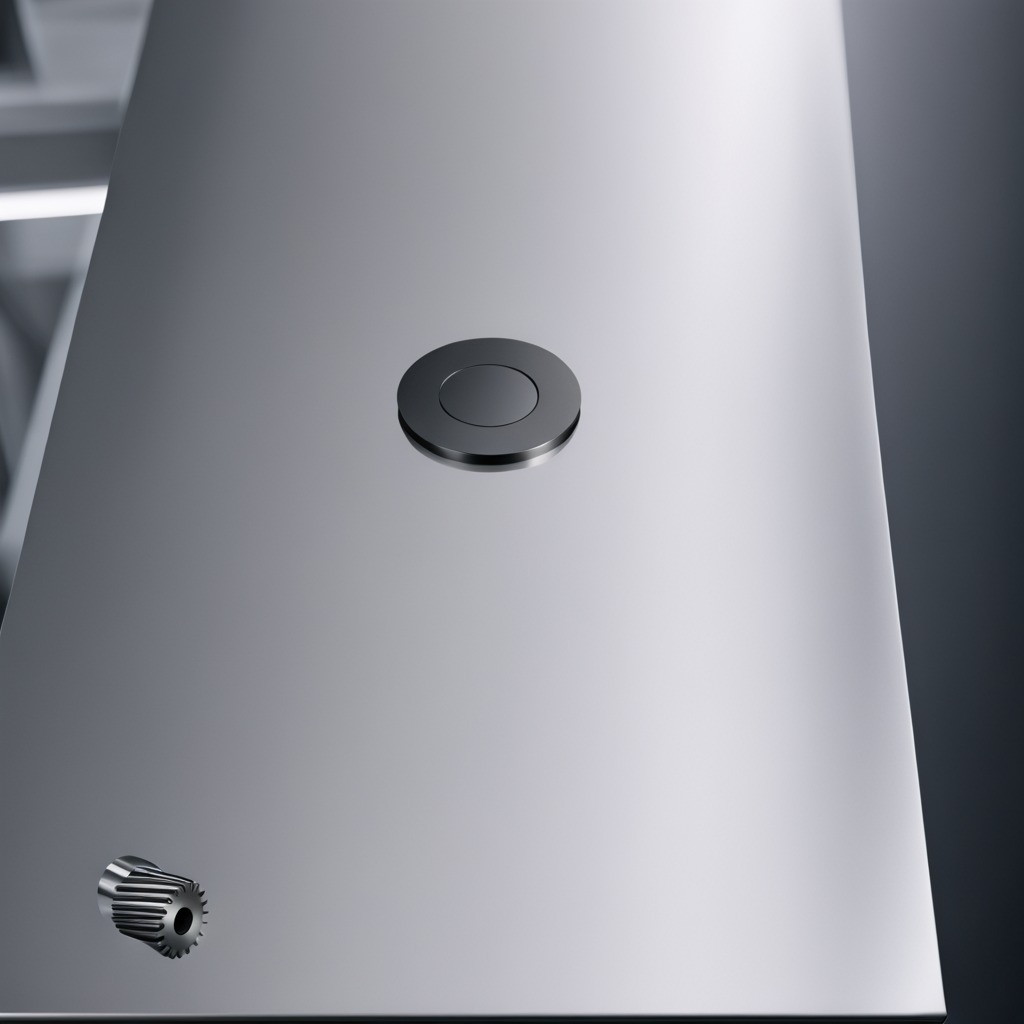
A gear with teeth is lying on the table.